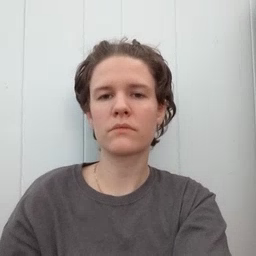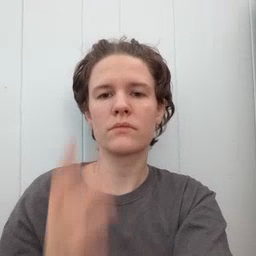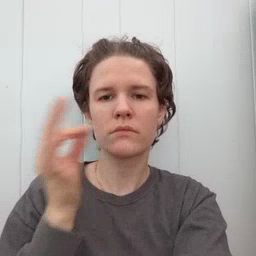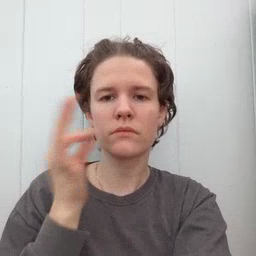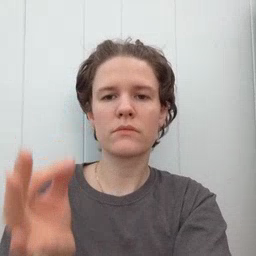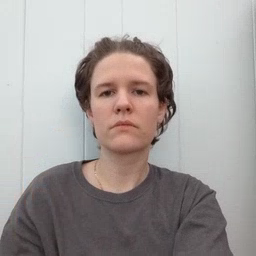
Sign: cat